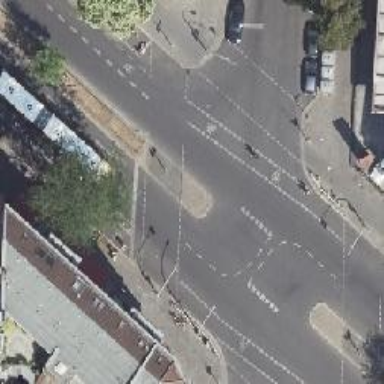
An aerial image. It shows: Road with traffic signals.